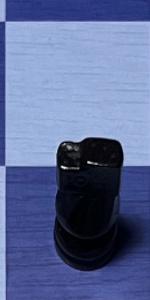
Label: Knight_Black